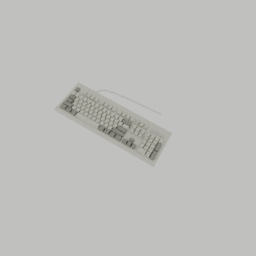
Label: electronics